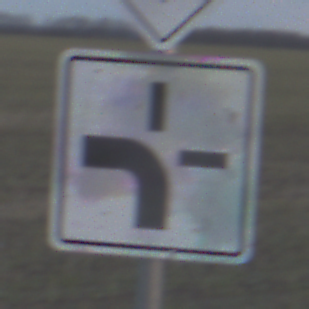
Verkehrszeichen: VerlaufVorfahrtsstrasse1
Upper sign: Vorfahrtsstrasse
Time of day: SunriseSunset
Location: Outdoor (Nature)
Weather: PartlyCloudy
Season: NotSpecified
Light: Natural